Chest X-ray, PA view. Patient: 63 years old, sex F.
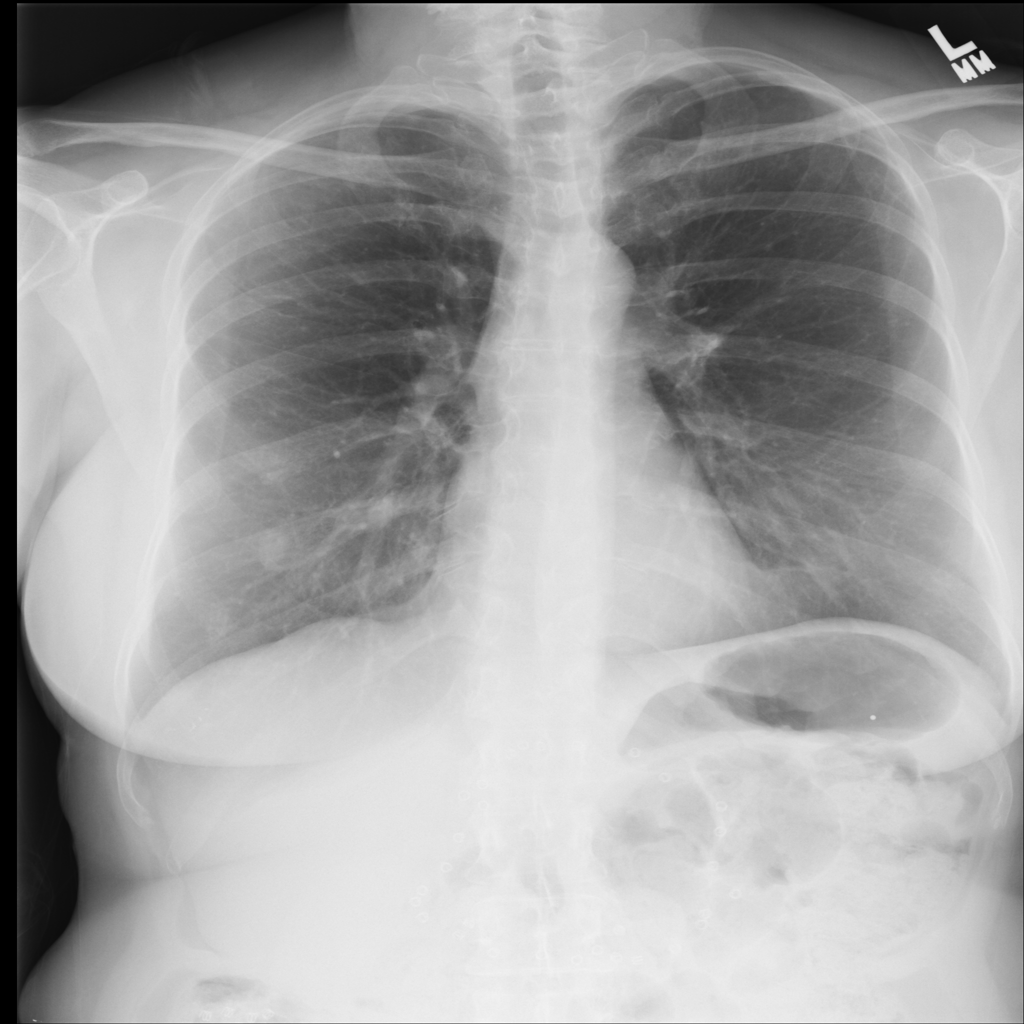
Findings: No Finding